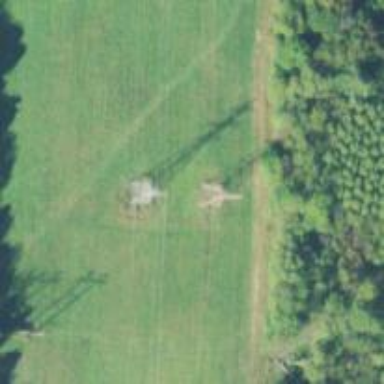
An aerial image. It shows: Lattice structure tower used for power transmission.